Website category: phone
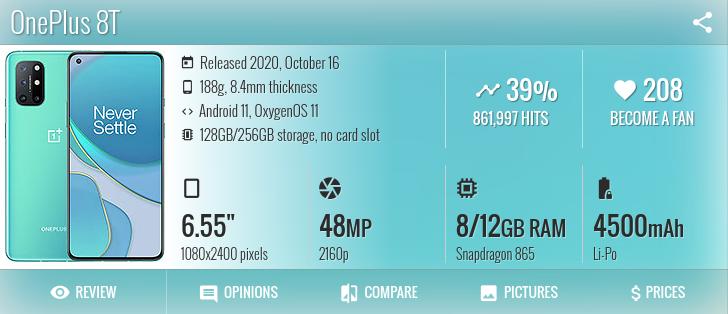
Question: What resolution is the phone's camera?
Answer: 2160p

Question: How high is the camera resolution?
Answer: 2160p

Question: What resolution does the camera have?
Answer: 2160p

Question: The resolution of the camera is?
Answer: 2160p

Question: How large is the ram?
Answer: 8/12 GB RAM

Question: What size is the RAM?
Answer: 8/12 GB RAM

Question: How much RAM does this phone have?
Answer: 8/12 GB RAM

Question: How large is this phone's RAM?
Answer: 8/12 GB RAM

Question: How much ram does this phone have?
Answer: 8/12 GB RAM

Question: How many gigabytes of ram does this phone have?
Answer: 8/12 GB RAM

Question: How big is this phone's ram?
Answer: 8/12 GB RAM

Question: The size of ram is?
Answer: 8/12 GB RAM

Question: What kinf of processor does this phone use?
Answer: Snapdragon 865

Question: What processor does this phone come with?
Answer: Snapdragon 865

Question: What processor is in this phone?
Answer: Snapdragon 865

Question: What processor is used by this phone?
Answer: Snapdragon 865

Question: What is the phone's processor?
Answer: Snapdragon 865

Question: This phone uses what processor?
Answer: Snapdragon 865

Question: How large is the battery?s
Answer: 4500 mAh

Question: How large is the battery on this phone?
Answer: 4500 mAh

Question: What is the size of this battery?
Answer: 4500 mAh

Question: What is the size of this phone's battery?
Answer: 4500 mAh

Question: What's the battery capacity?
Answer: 4500 mAh

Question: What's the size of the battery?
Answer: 4500 mAh

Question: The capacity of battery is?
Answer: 4500 mAh